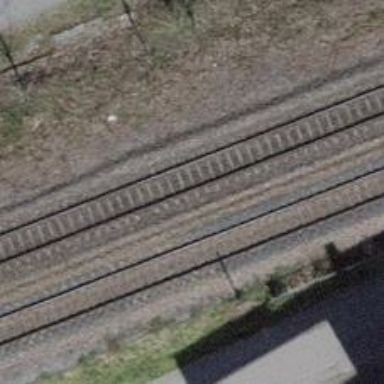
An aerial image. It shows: Solitary milestone along the railway.